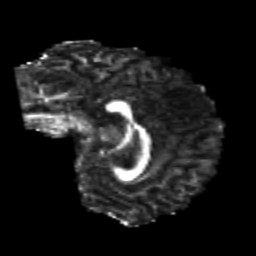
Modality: FA
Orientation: sagittal
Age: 22
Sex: female
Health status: healthy
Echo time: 0.074 s